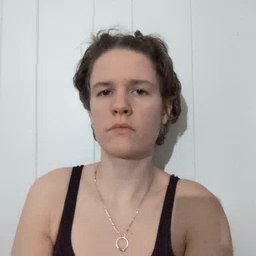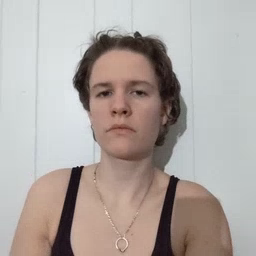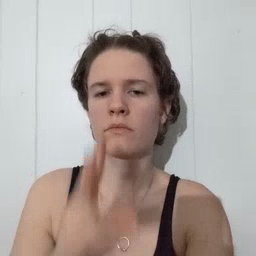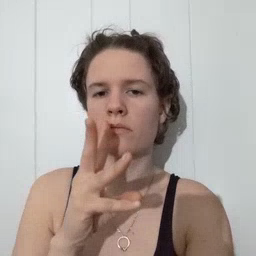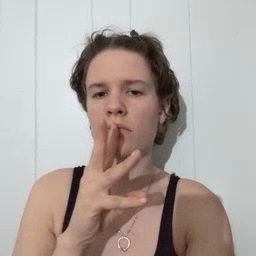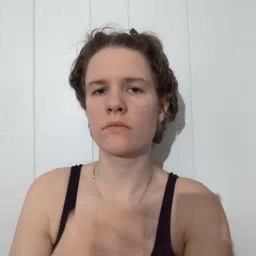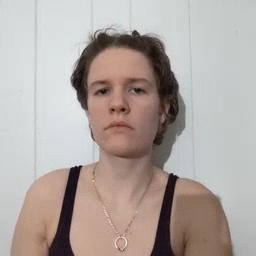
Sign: water